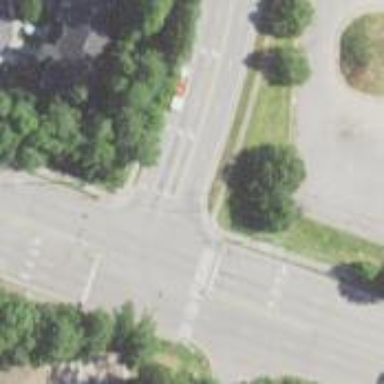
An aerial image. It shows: Unmarked road crossing.